Question: Is it possible to add a new hyper link using jquery/javascript right aligned to "View Results" in below script ?
<URL>
In below example there is a new hyper link with same name "View Results"

I think I need to modify class - 'pds-view-results'
<URL>
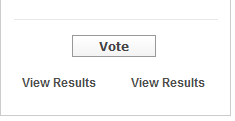
Answer: See this demo: <URL>
'''
$('.pds-view-results').after('<a href="#">test</a>')
'''
'''
$(document).ready(function(){
$('.pds-view-results').after('<a href="#">test</a>')
});
'''
'''
$(function(){
$('.pds-view-results').after('<a href="#">test</a>')
});
'''
'''
$(window).load(function(){
$('.pds-view-results').after('<a href="#">test</a>')
})
'''